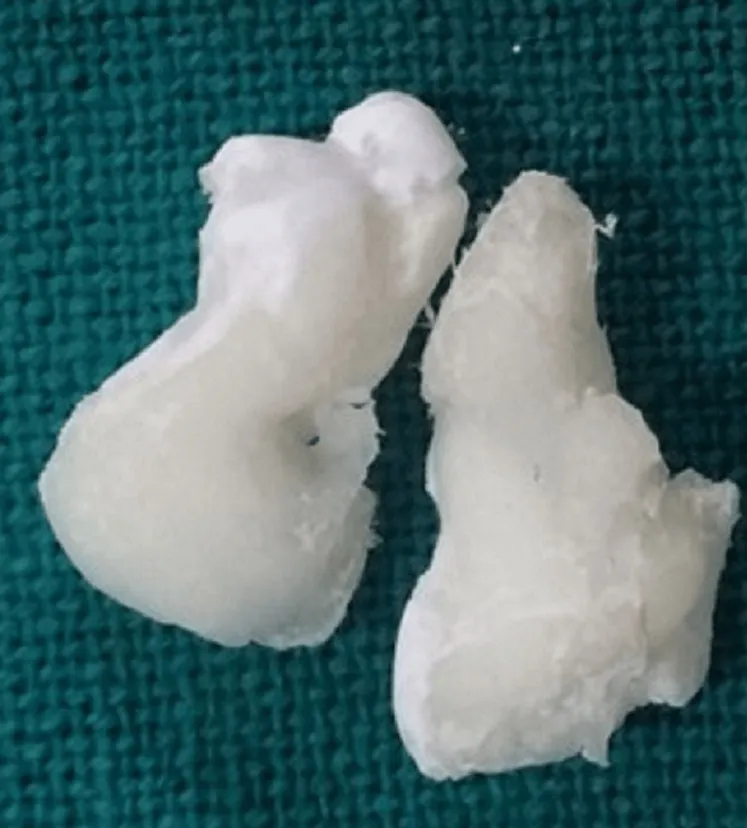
Odontomas seen clinically.
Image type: medical_photograph (other_medical_photograph)